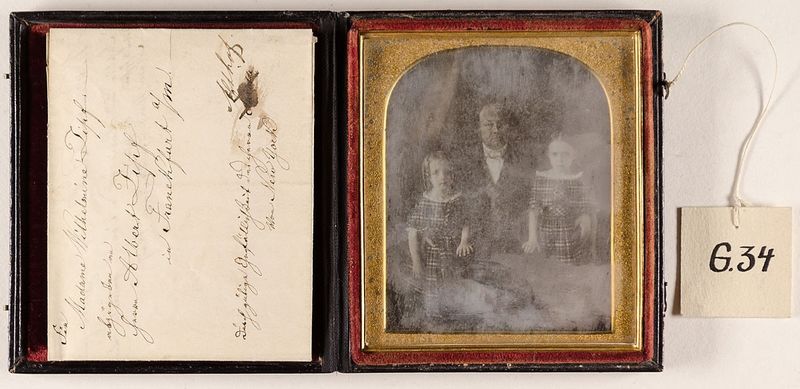
Titel: William Bock und seine zwei Enkeltöchter Sophie und Lucie de Voe im Alter von 8 und 6 1/2 Jahren
Künstler: Martin M. Lawrence
Standort: Hamburg
Institution: Museum für Kunst und Gewerbe Hamburg
Schlagwörter: mann, gruppenportrait, schwestern, foto, fotografie, photographie, schwester, photo, etui, enkel, lichtbild, daguerreotypie, bildwerke, angewandte und bildende kunst, hessische systematik, mädchen, porträtfotografie, porträtphotographie, gruppenporträt, großeltern, enkeltochter, großvater